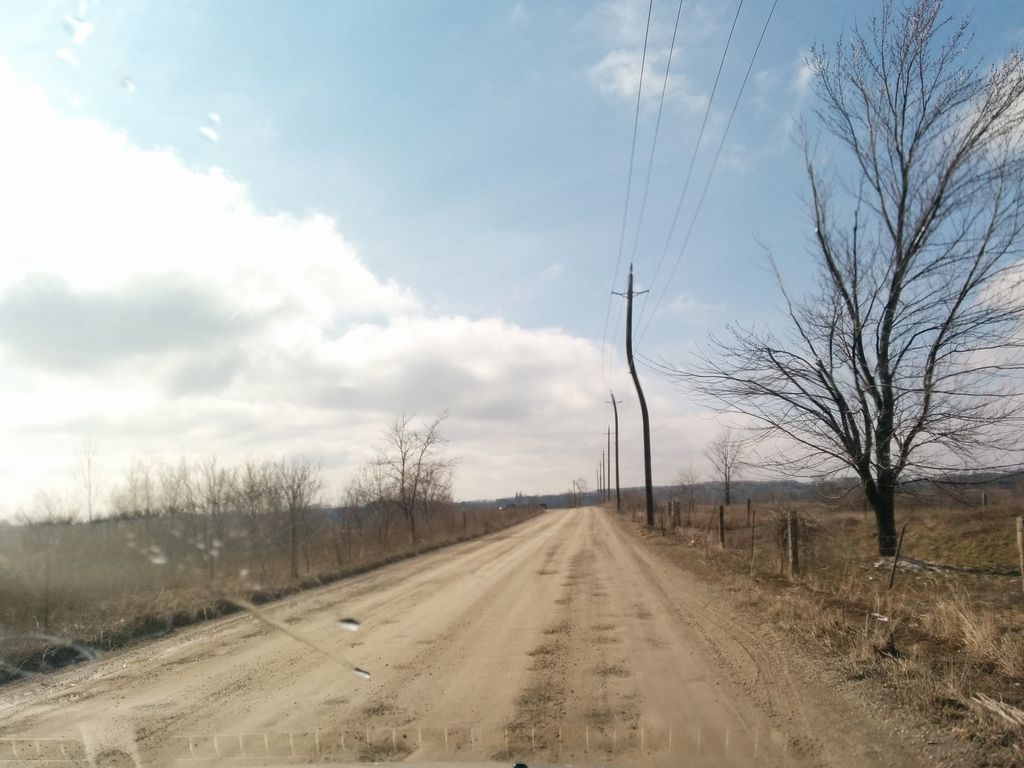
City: kitchener-waterloo